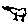
Label: bird